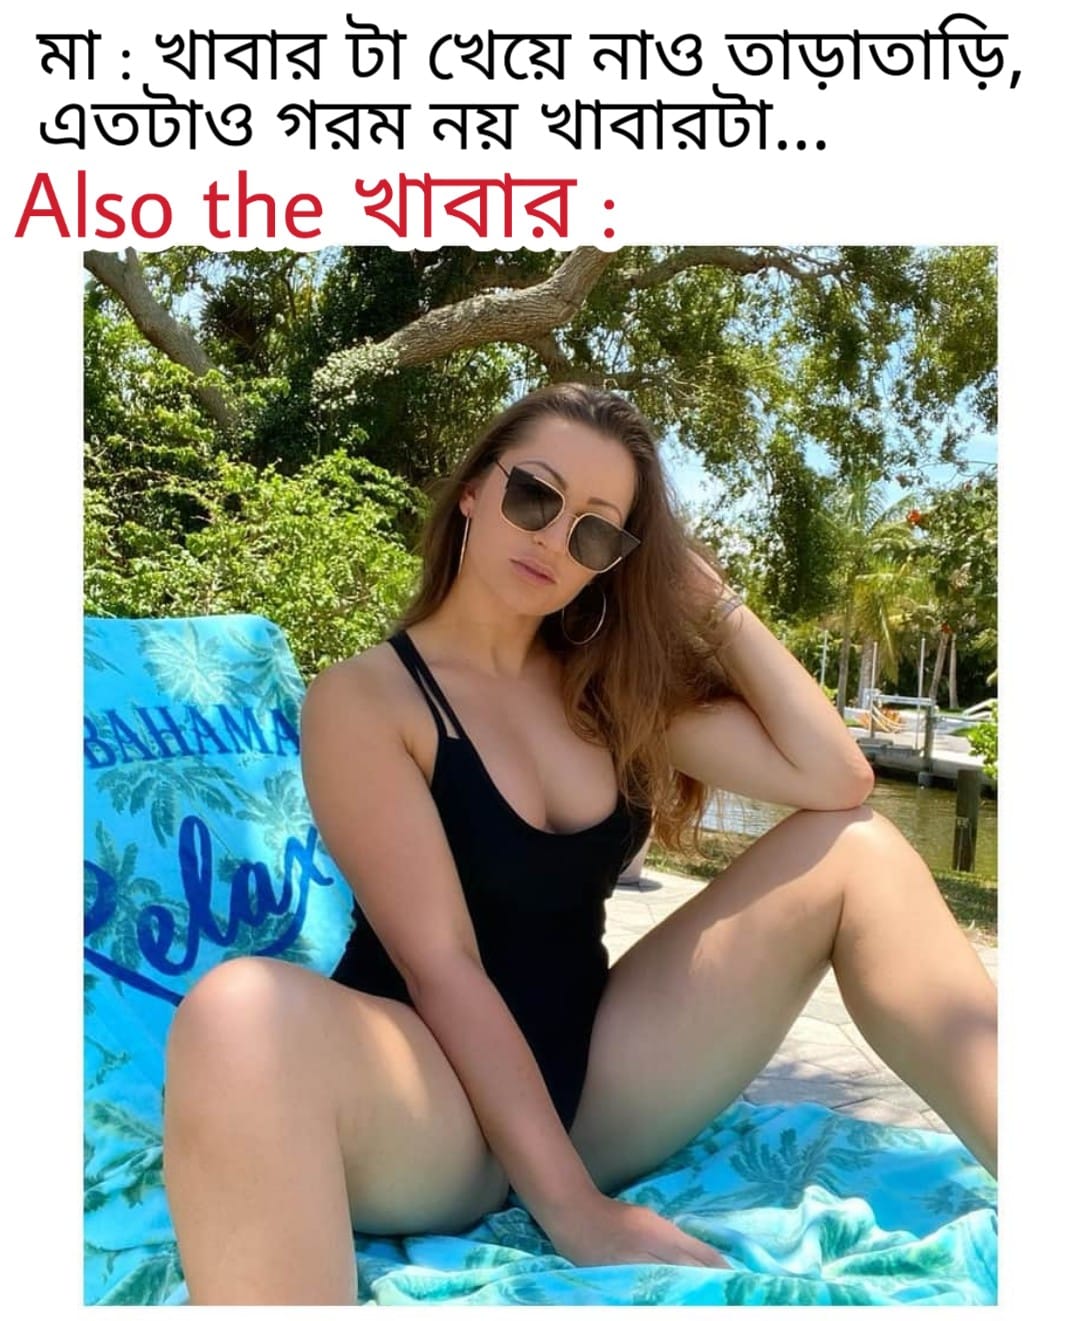
Caption: মা    খাবার টা খেয়ে নাও তাড়াতাড়ি , এতটাও গরম নয় খাবারটা ...    Also the  খাবার
Label: hate